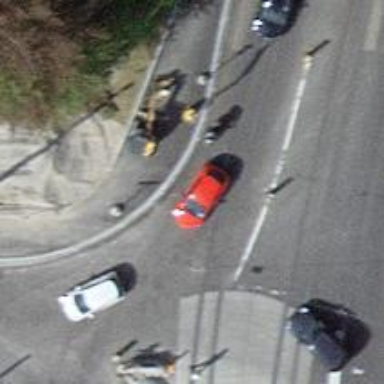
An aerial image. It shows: Secondary road with asphalt surface leading to roundabout.